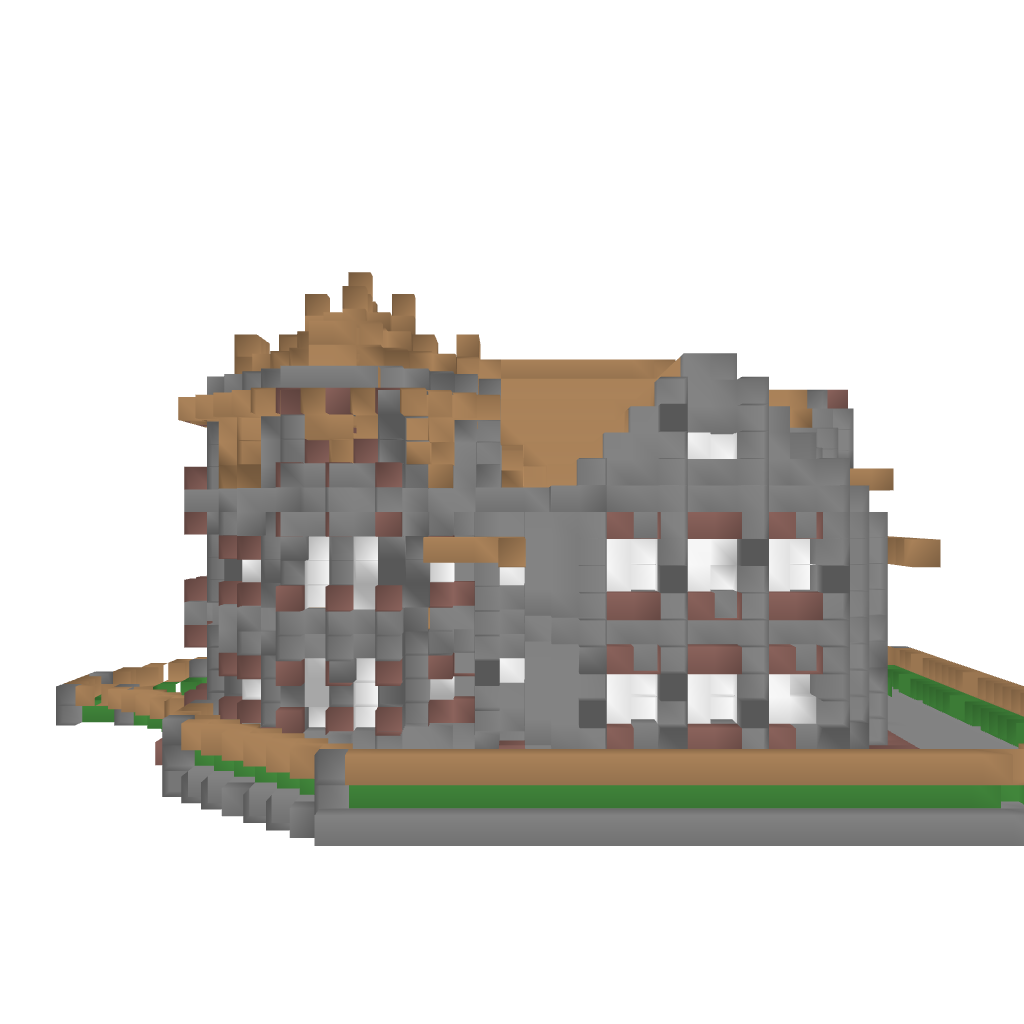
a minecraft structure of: Brick Cottage high quality